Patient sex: M
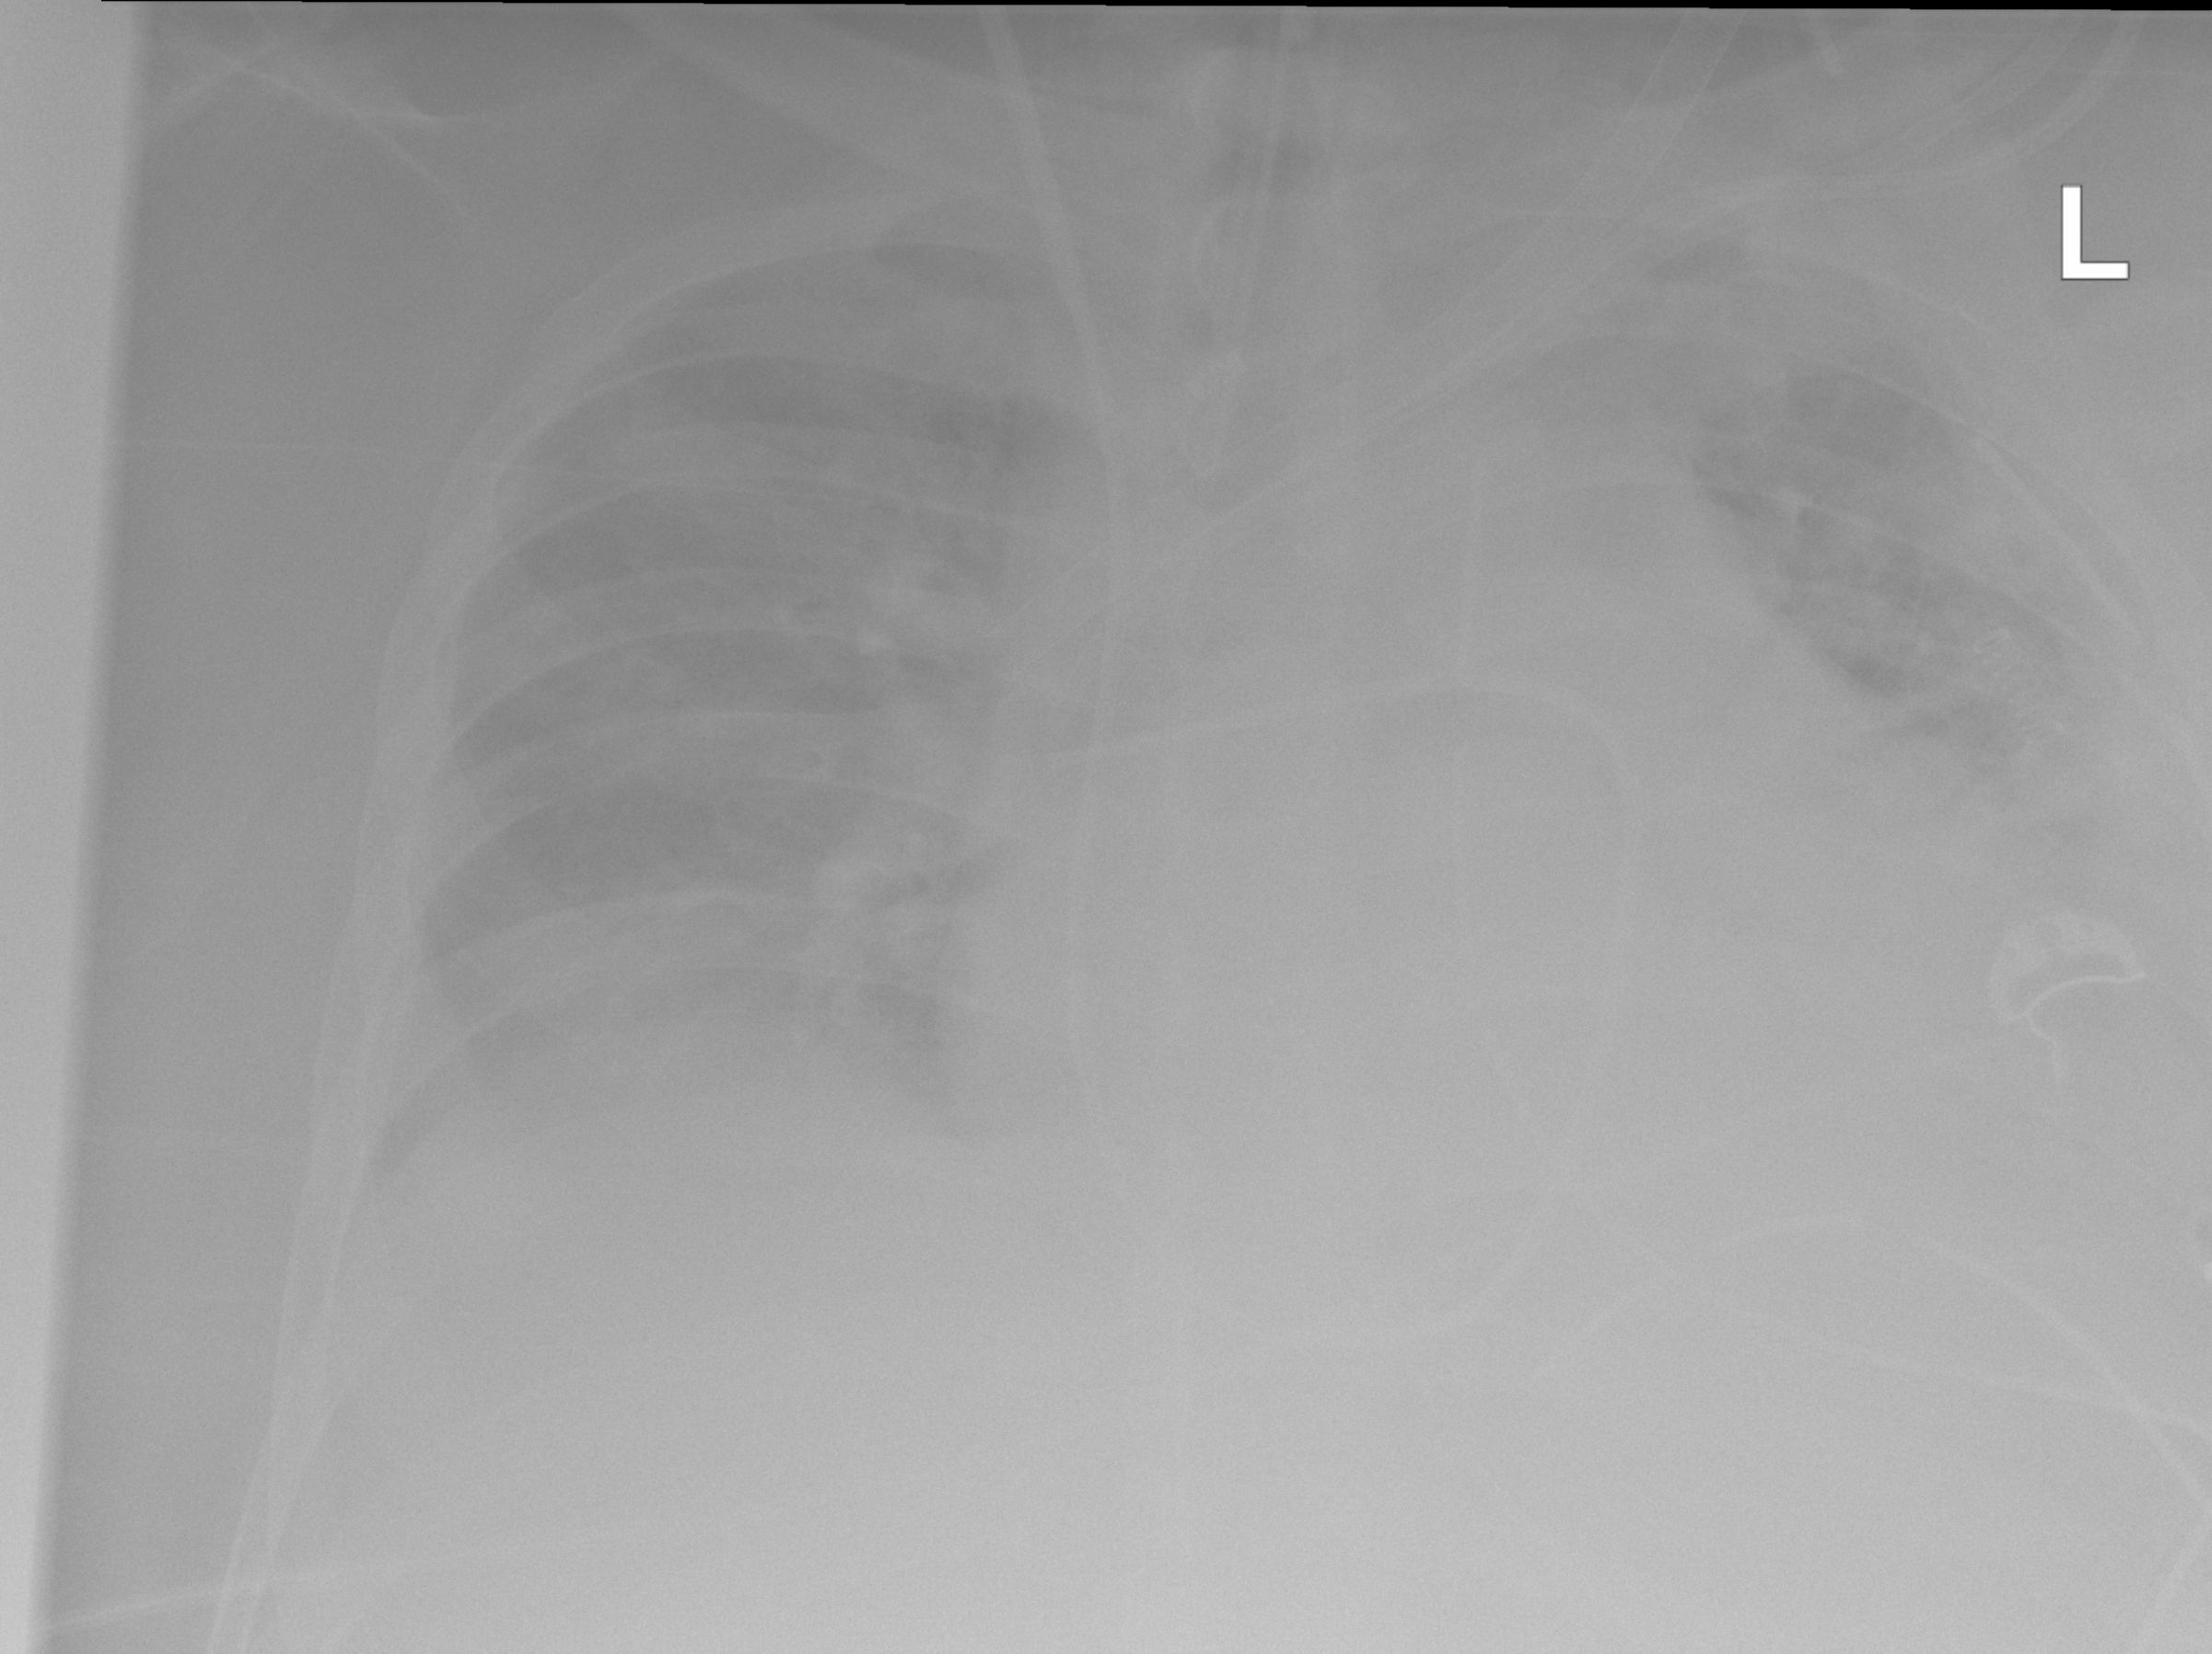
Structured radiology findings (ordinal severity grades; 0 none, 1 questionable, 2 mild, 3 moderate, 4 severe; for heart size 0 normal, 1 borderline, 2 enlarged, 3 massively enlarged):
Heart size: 2
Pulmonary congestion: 2
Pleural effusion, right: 1
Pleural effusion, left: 3
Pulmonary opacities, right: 2
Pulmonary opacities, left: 3
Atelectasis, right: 2
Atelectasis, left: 3